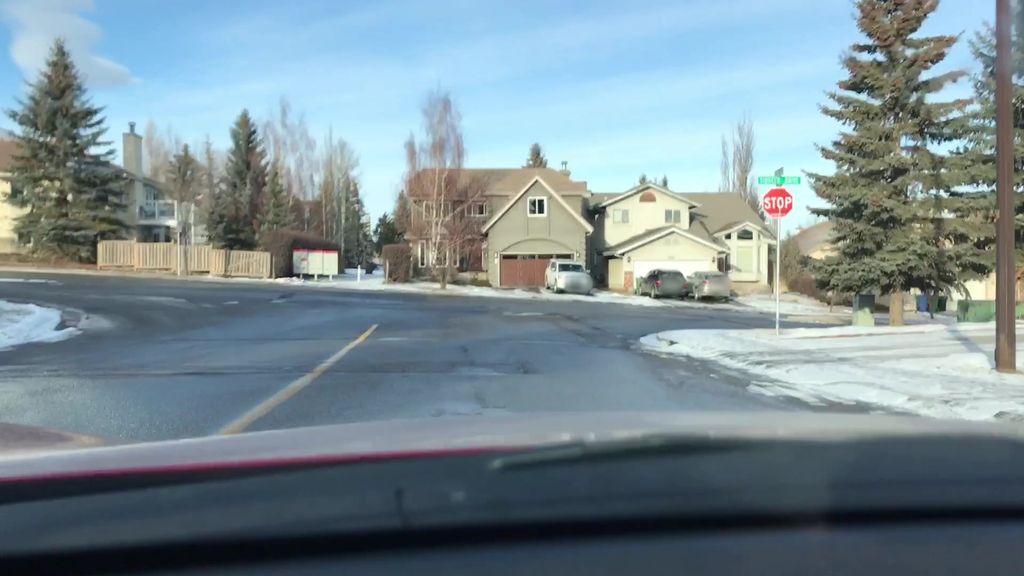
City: calgary